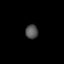
Tissue: prostate
Cell type: T cells
Senescence score: 0.8125
Nuclear area (px): 173
Mean DAPI intensity: 83.532